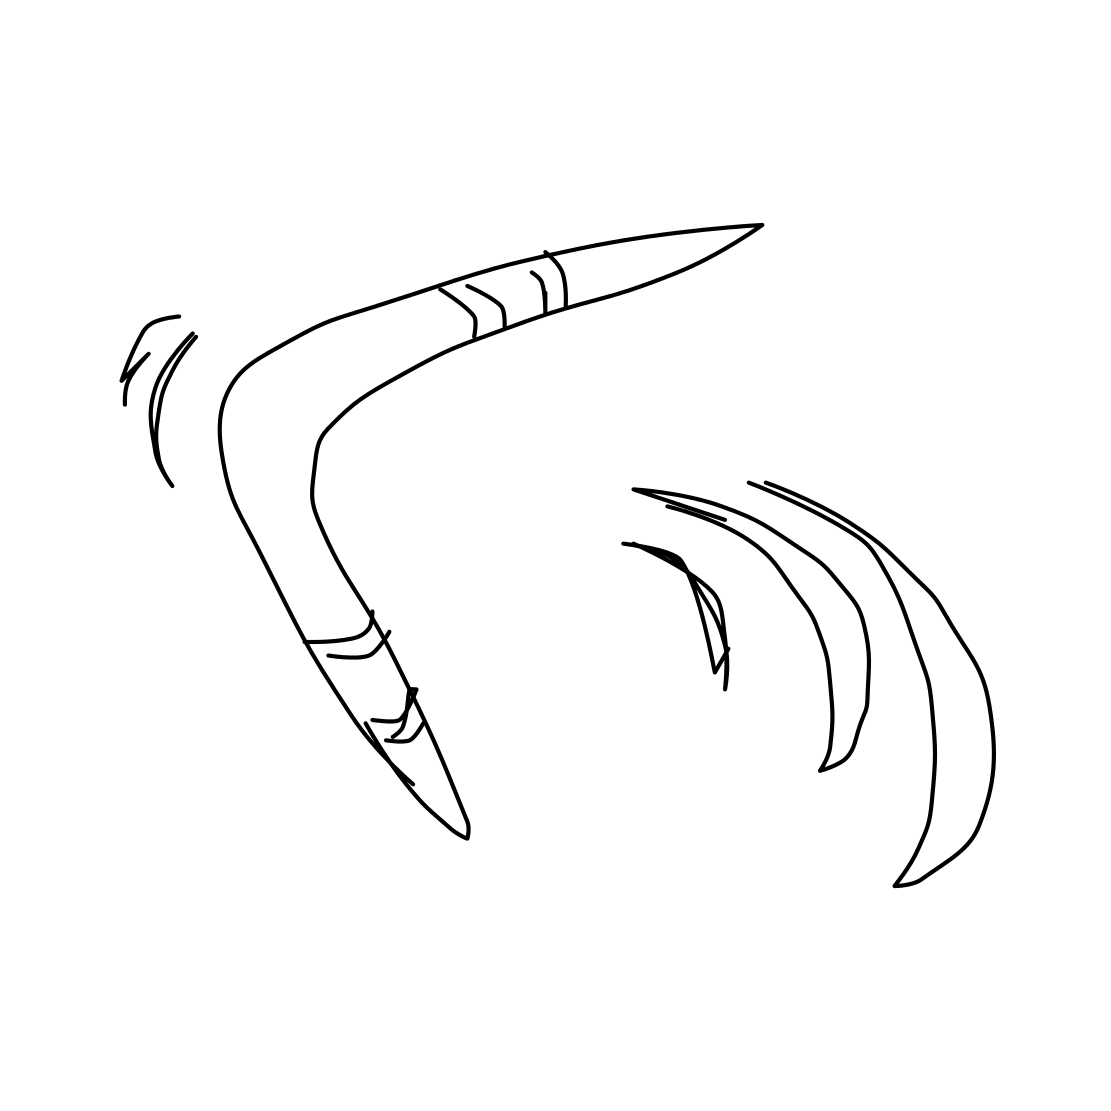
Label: boomerang